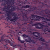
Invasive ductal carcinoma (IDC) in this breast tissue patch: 0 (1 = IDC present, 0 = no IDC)